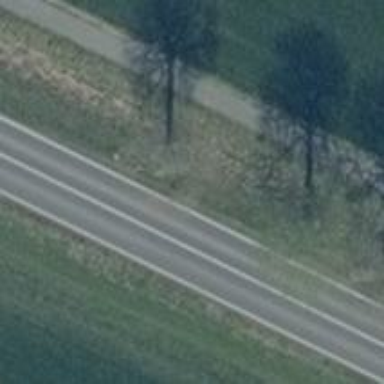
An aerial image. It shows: Row of deciduous broadleaved trees.